Question: I have 2 data frames with identical indices/columns:
'''
df = pd.DataFrame({'A':[5.5, 3, 0, 3, 1],
'B':[2, 1, 0.2, 4, 5],
'C':[3, 1, 3.5, 6, 0]})
df_bool = pd.DataFrame({'A':[0, 1, 0, 0, 1],
'B':[0, 0, 1, 0, 0],
'C':[1, 1, 1, 0, 0]})
'''
I want to apply a style function to df element-wise using df_bool as a mask.
This is the expected result:

### Current failed function
'''
def color_boolean(val):
color =''
if df_bool == 1:
color = 'red'
elif df_bool == 0:
color = 'black'
return f'color: {color}'
df.head().style.apply(color_boolean, axis=None)
'''
'''
ValueError: The truth value of a DataFrame is ambiguous. Use a.empty, a.bool(), a.item(), a.any() or a.all().
'''
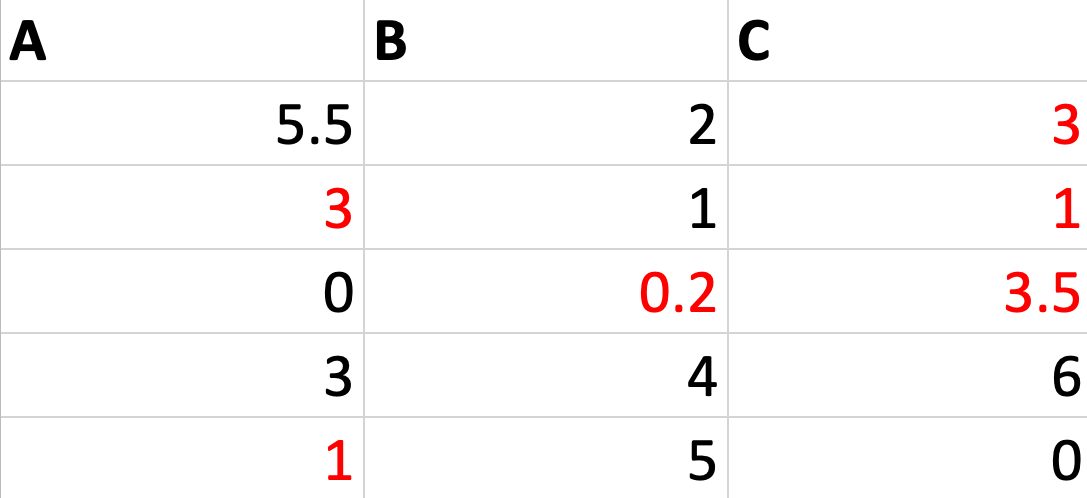
Answer: You can use a function that ignores the input and simply uses the other DataFrame:
'''
def color_boolean(val):
return f'color: {"red" if val else "black"}'
df.style.apply(lambda _: df_bool.applymap(color_boolean), axis=None)
'''
or:
'''
df.style.apply(lambda c: df_bool[c.name].apply(color_boolean))
'''
output:
<URL>